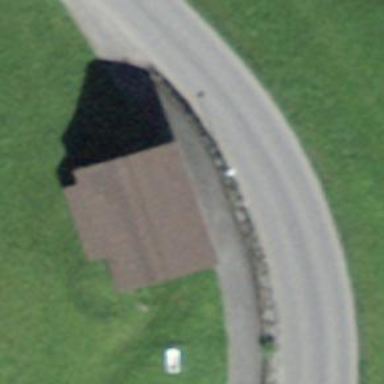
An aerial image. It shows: Barn.